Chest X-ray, AP view. Patient: 51 years old, sex M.
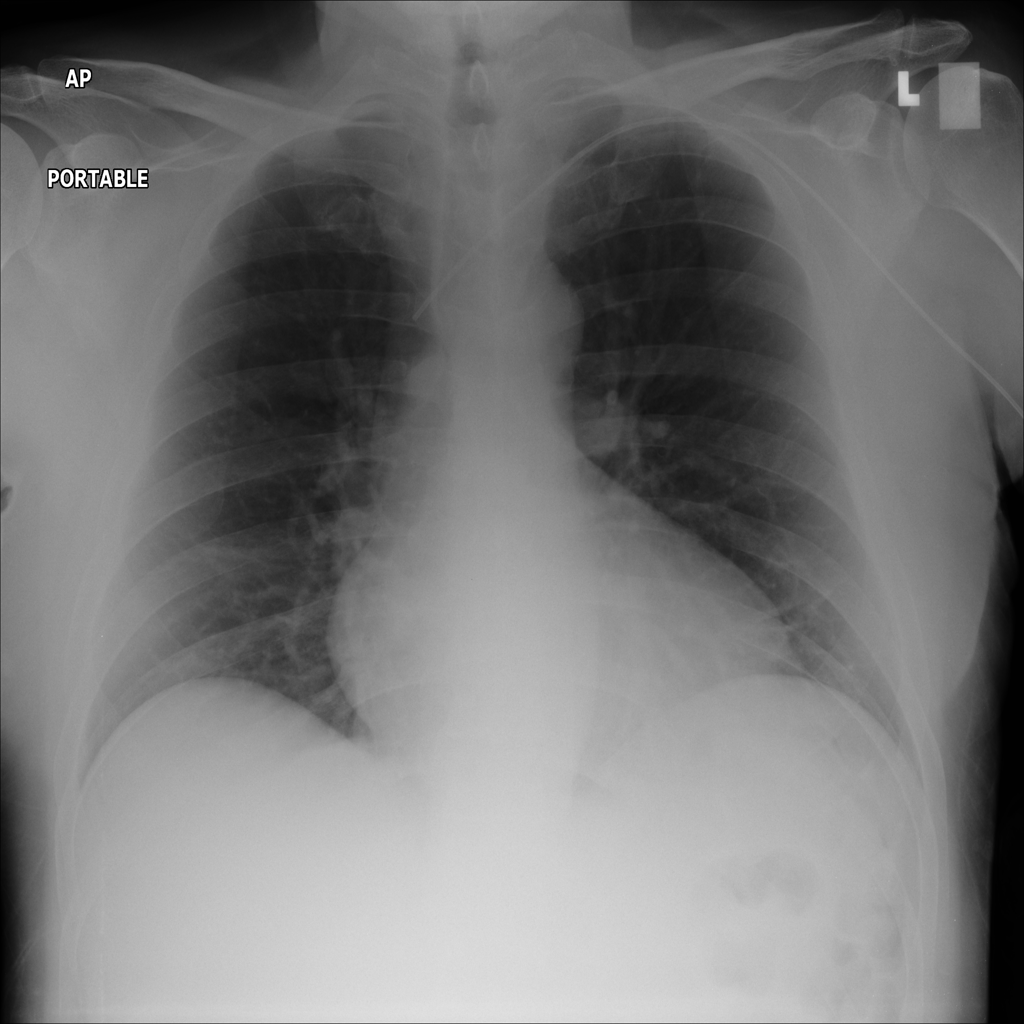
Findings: No Finding